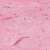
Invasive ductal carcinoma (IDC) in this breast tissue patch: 0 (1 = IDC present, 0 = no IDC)